Question: What is the measurement shown in the image?
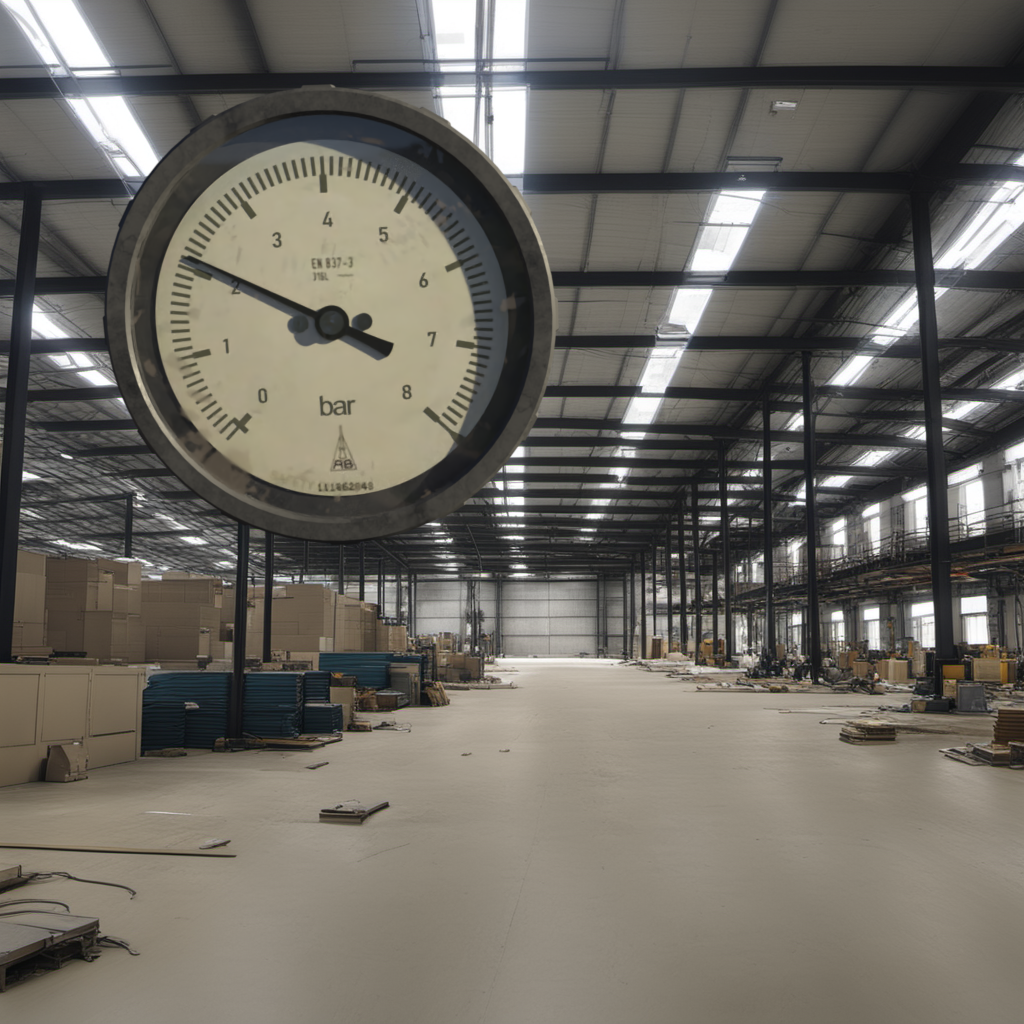
Answer: The result is 2.14
Question: What is the reading range of the measurement in the image?
Answer: The range is from 0 to 8
Question: What is the minimum and maximum reading range of the measurement in the image?
Answer: The minimum value is 0 and the maximum value is 8